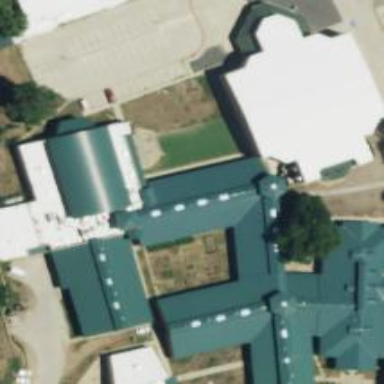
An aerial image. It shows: School building.